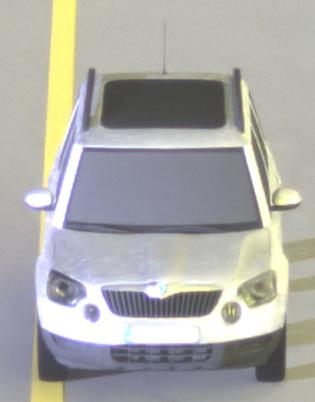
Make: Skoda
Model: Yeti 1.2 TSI
Detailed model: Yeti
Model produced from: 2009/11
Model produced until: 2011/10
Doors: 5
Color: white
Road condition: dry road
Daytime: night
Contrast: high contrast